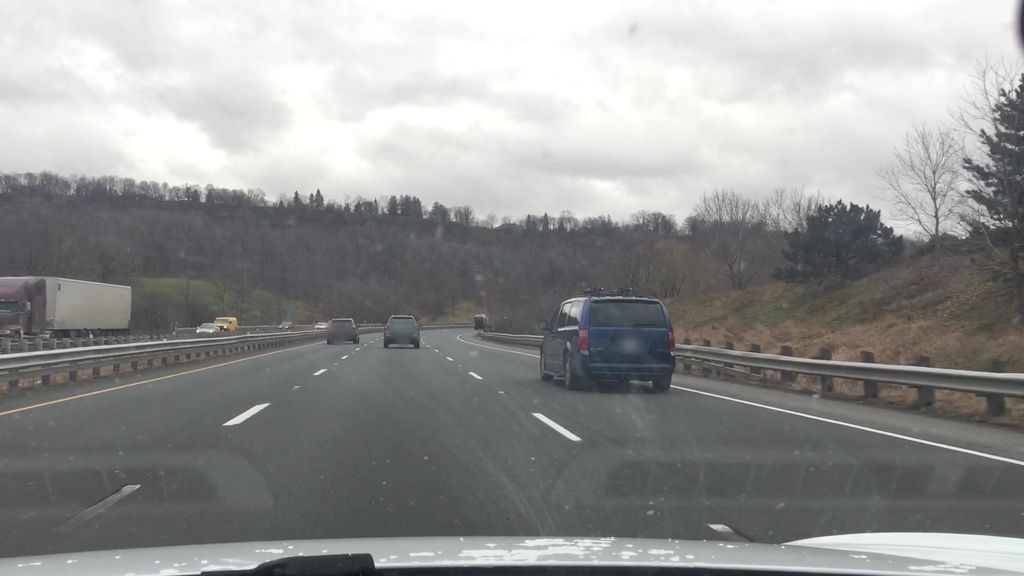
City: hamilton